Question: The background image is not filling the whole screen on iOS devices, despite trying different options in styles. while on Android devices it looks fine and fills all the background space.
I got the same issue on iPhone6 device, also on the iPhone 11 emulator. There appears to be white edges on the left and the right which the background image does not cover, but this does not happen on android devices.
Here is a picture of both emulators of iOS and android side by side, iOS is on the right.

I tried using the styles property resizeMode , with values such as 'cover', 'stretch', 'contain' etc , but none of them seemed to make a difference.. here is the code :
'''
import React from 'react';
import { Text, View, Platform, ImageBackground } from 'react-native';
import { Button } from 'native-base'
var myBackground = require('./assets/icons/landing.jpg')
export default function App() {
return (
<View style={styles.container}>
<ImageBackground
source={myBackground}
style={styles.imageStyle}
>
<View style={styles.viewStyle}>
<Text
style={styles.titleStyle}
>Welcome to pokeSearch</Text>
<Button
block={true}
style={styles.buttonStyle}
onPress={() => { }}
>
<Text style={styles.buttonText}>Start Searching</Text>
</Button>
</View>
</ImageBackground>
</View>
);
}
const styles = {
container: {
flex: 1,
// marginTop: Platform.OS === "android" ? 20 : 0,
justifyContent: 'center',
alignItems: 'center'
},
buttonOuterLayout: {
flex: 1,
flexDirection: 'column',
justifyContent: 'center',
alignItems: 'center',
},
buttonLayout: {
// marginTop: 10,
// paddingRight: 10,
// paddingLeft: 10
},
viewStyle: {
flex: 1,
flexDirection: 'column',
justifyContent: 'center',
alignItems: 'center'
},
titleStyle: {
fontSize: 30,
color: 'blue',
alignItems: 'center'
},
imageStyle: {
// flex: 1,
width: null,
height: null,
resizeMode: 'contain'
// justifyContent: 'flex-end',
// alignItems: 'center'
},
buttonStyle: {
margin: 10
},
buttonText: {
color: 'white'
}
}
'''
I want the background image to cover the background on iOS like it does on android.
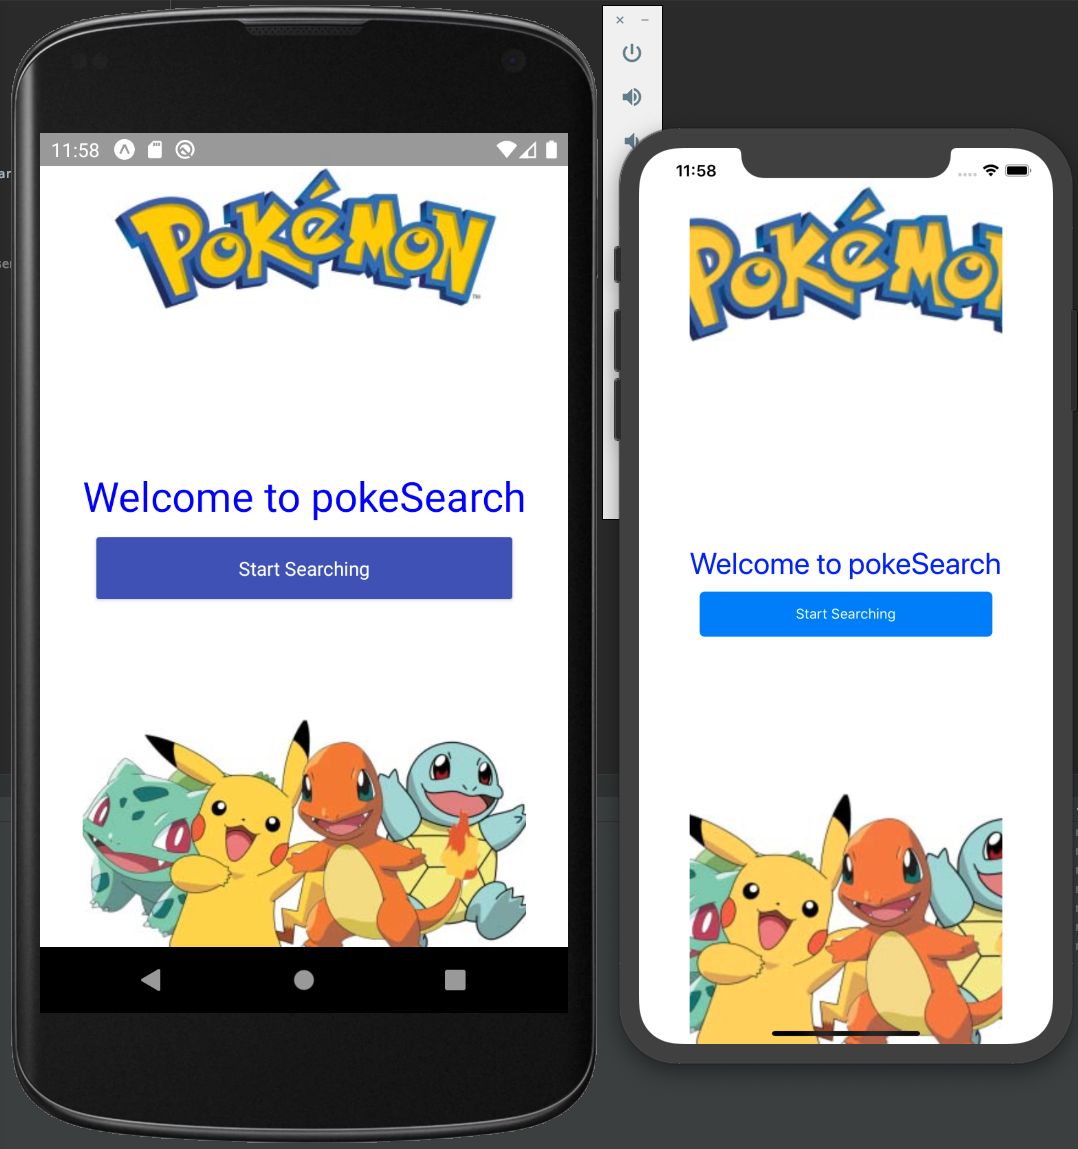
Answer: the solution is to change the backgroundImage style as follows :
'''
imageStyle: {
flex: 1,
width: '100%',
height: '100%',
resizeMode: 'cover'
}
'''
all credit goes to matPag and <URL>